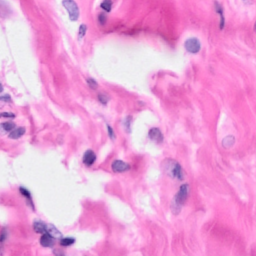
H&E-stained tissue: Breast